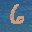
Label: 6